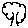
Label: tree